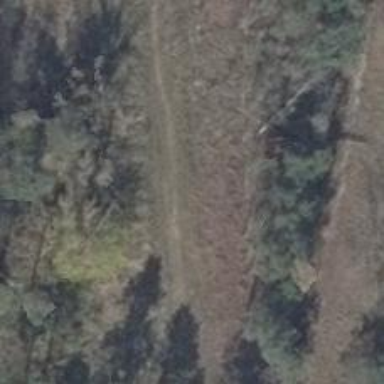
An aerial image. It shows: Ground path.